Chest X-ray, AP view. Patient: 32 years old, sex M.
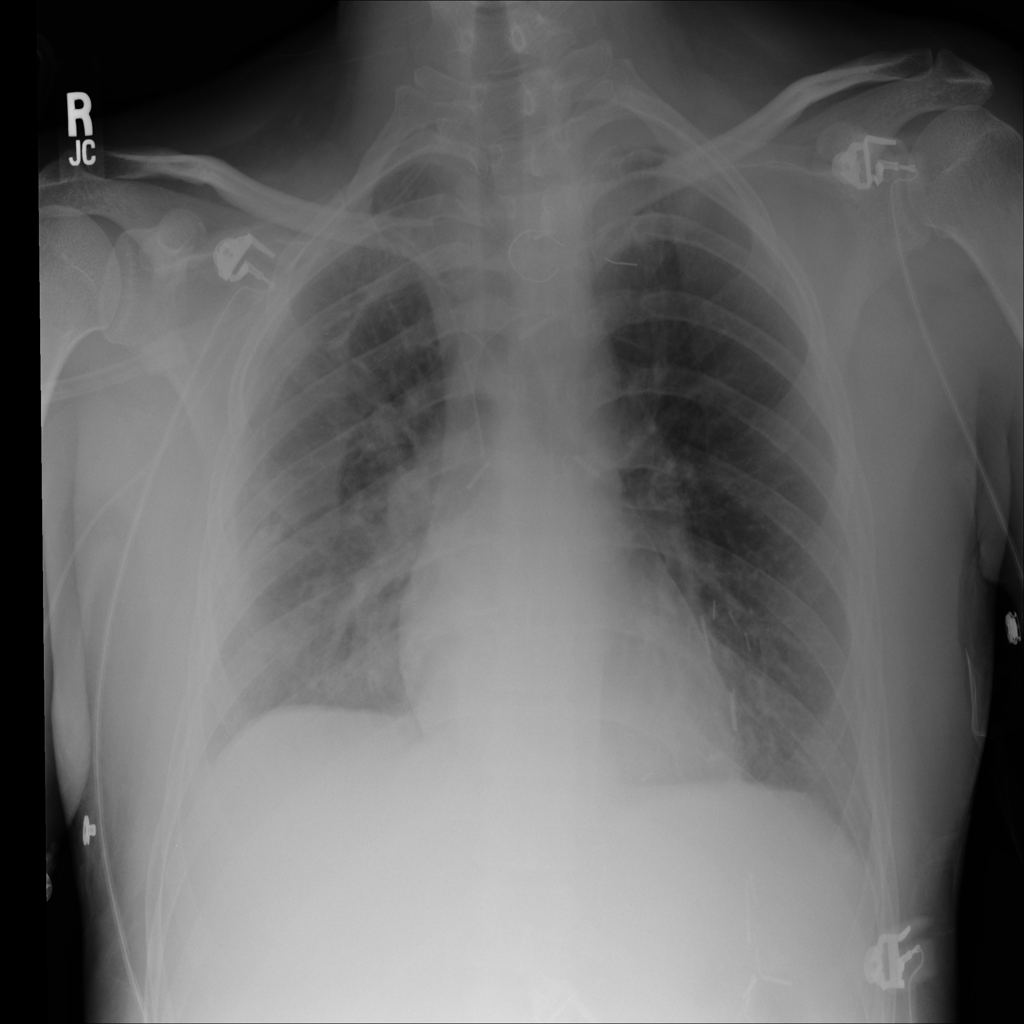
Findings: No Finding